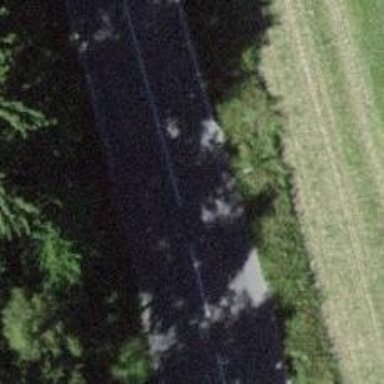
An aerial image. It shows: Primary road with paved surface.